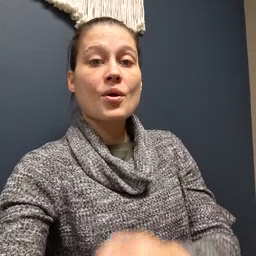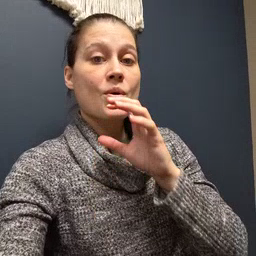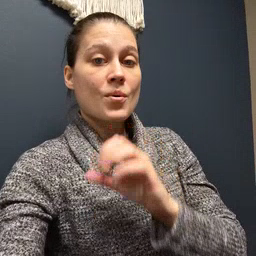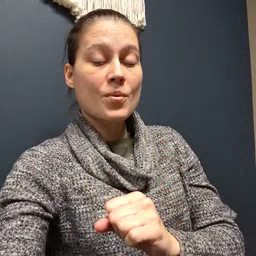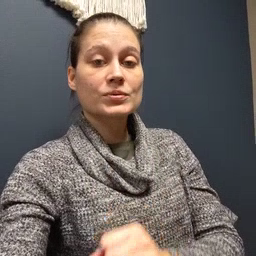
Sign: old